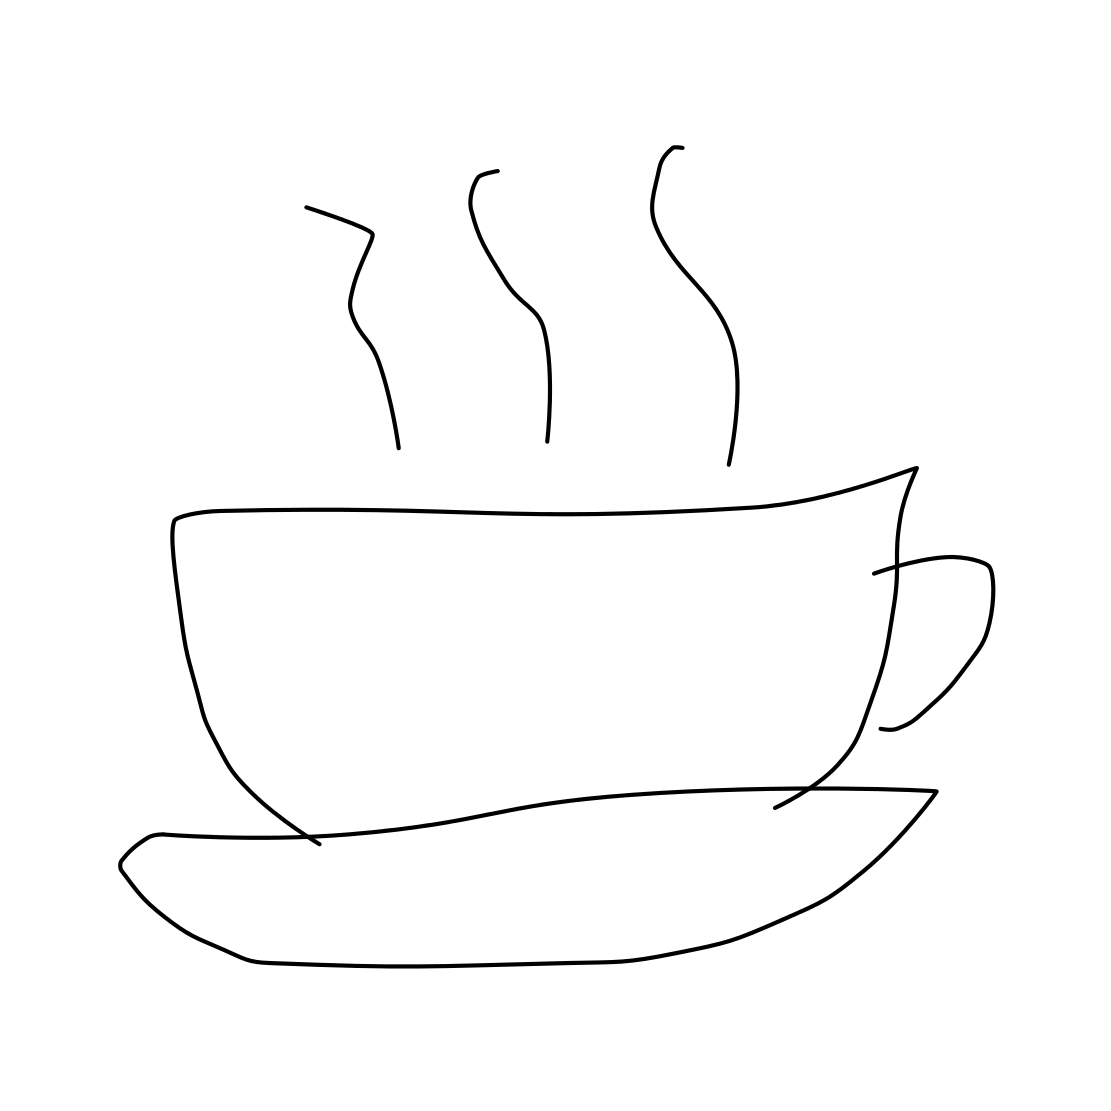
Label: cup